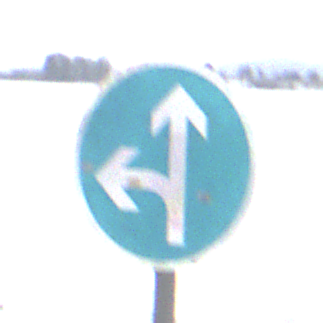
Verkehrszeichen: VorgeschriebeneFahrtrichtungGeradeausOderLinks
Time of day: Midday
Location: Outdoor (Suburban)
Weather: Overcast
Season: NotSpecified
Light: Natural